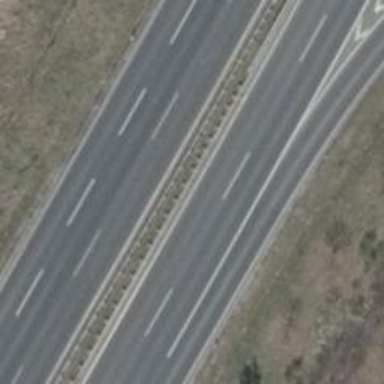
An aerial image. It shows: Motorway junction.